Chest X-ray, AP view. Patient: 33 years old, sex M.
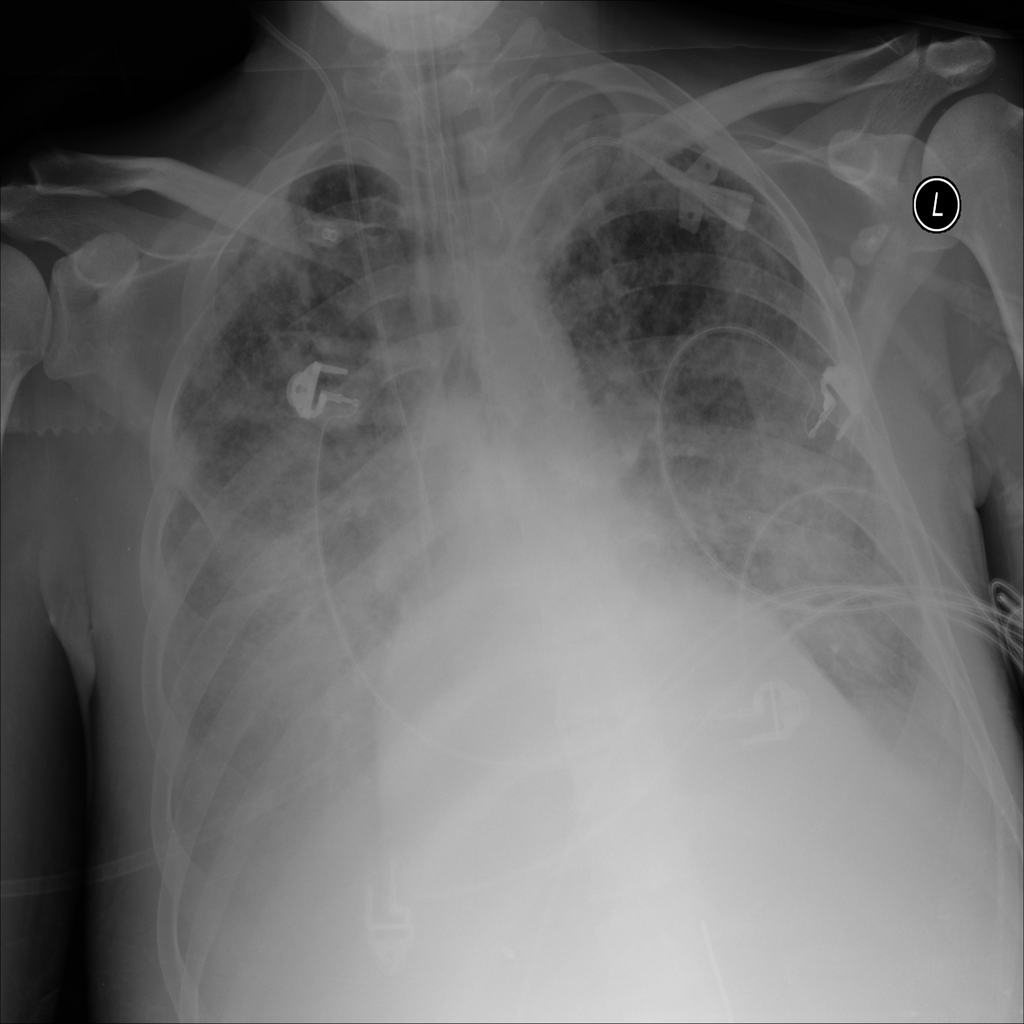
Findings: Effusion, Infiltration